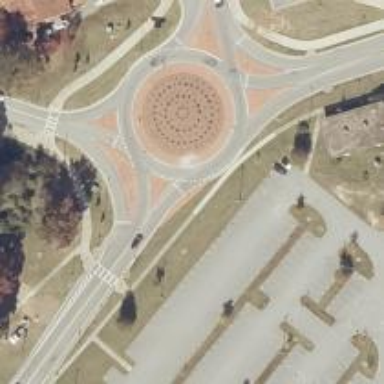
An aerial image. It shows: Roundabout at tertiary road junction.